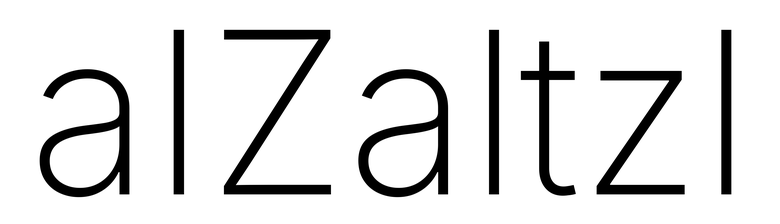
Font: Inter_ExtraLight